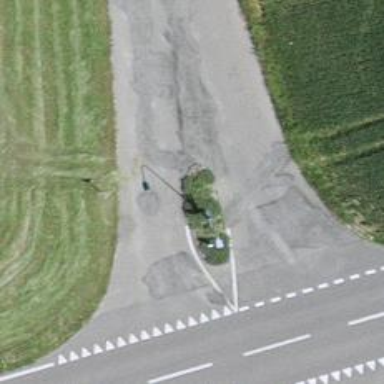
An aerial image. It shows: Traffic calming island.